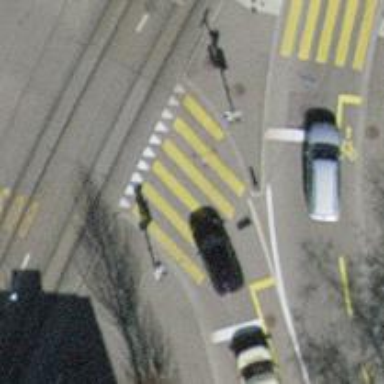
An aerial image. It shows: Kerb serving as barrier.